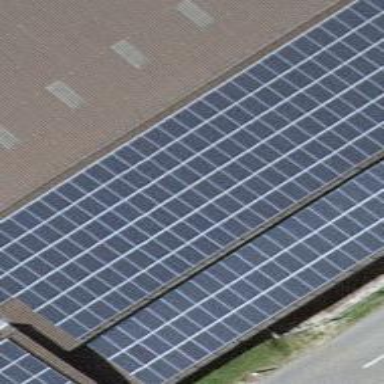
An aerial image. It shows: Solar photovoltaic panel generator.